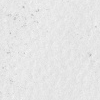
Atmospheric dust classification: not_dusty